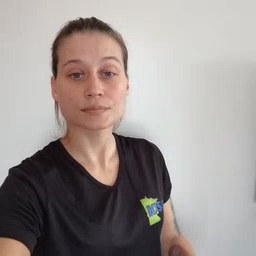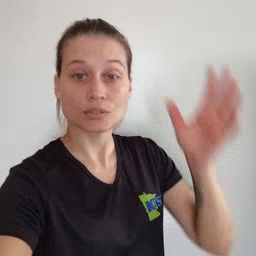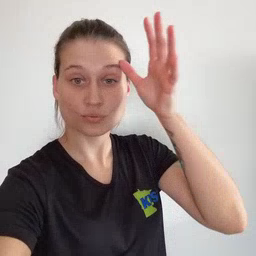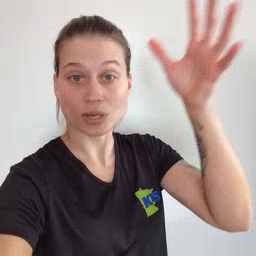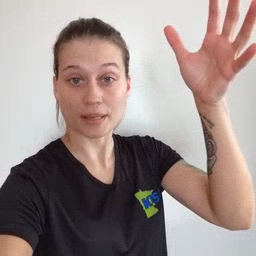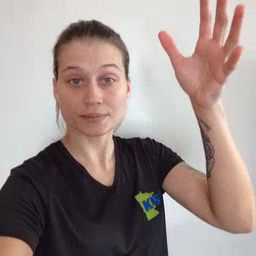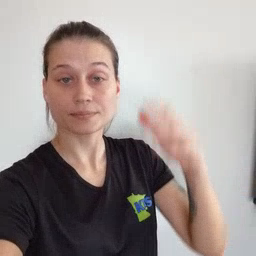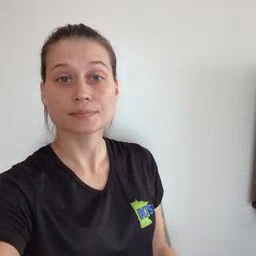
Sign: grandpa